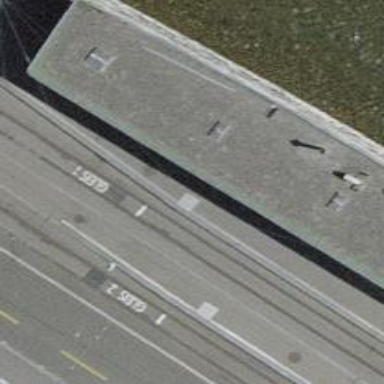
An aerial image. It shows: Tram stop with public transport stop position.